Question: I am using the latest version of PyCharm (2018.3.3). I created a flask project and worked on it for a little while before I noticed the red X in the build configuration drowp-down button. It gives no indication that I can see that the project is broken. I can run it and it functions. I would ignore it, but I teach and I know is going to ask what that means.

I did notice when creating a new Flask server run configuration that the new one has the red X too, and there is a warning that says "Requires Flask 0.12 or higher". When PyCharm created the project it pulled the latest version of Flask (1.0.2) which should certainly meet the version requirement.
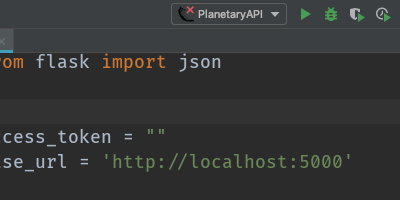
Answer: Can be a PyCharm bug, but to begin with make sure the Flask server Run Configuration uses the project interpreter as in principe one can select a different one there with no 'flask' installed. Also try to invalidate PyCharm caches with .
<URL>